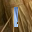
Label: 1